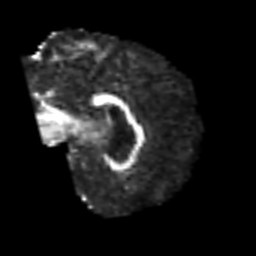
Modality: FA
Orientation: sagittal
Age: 56
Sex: male
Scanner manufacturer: siemens
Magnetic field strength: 3 T
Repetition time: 6.1 s
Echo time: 0.101 s